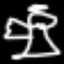
Label: angel